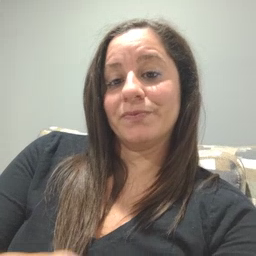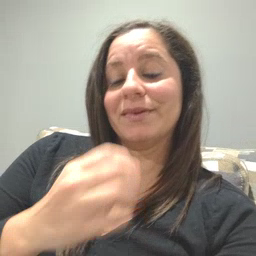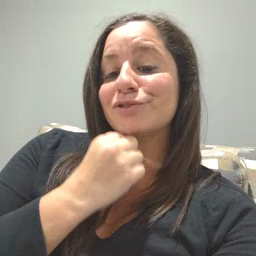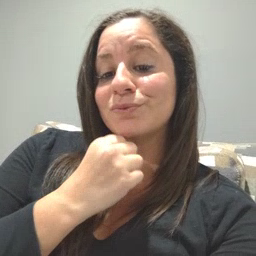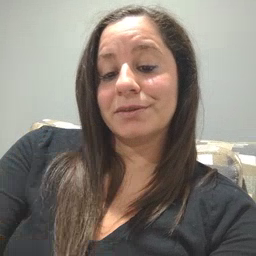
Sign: underwear